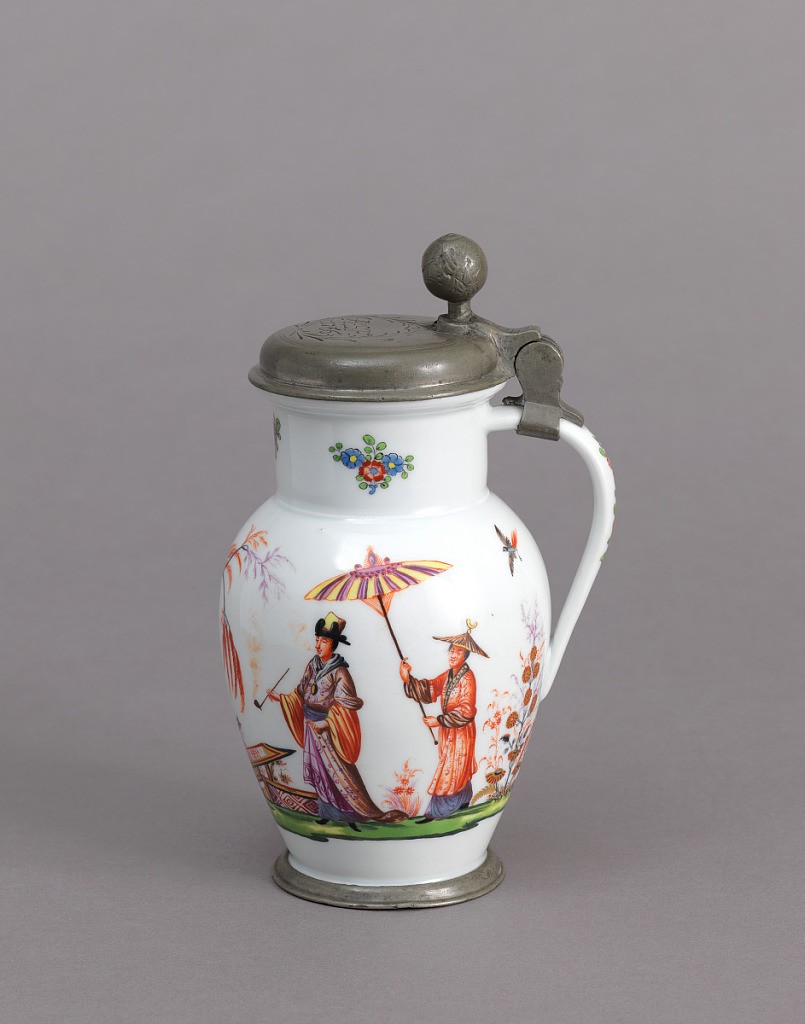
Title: Pewter-Mounted Tankard
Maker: Johann Gregorius Höroldt, German, 1696 - 1775
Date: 1732-1735
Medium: hard paste porcelain, vitreous enamel, pewter
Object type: tankard
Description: Oviform body with straight neck and flange, and strap handle.  Polychrome and gilt chinoiserie: man holding parasol over a smoking dignitary, and two men and two childern.  On neck, kakiemon flowers.  The hinged cover is of pewter.